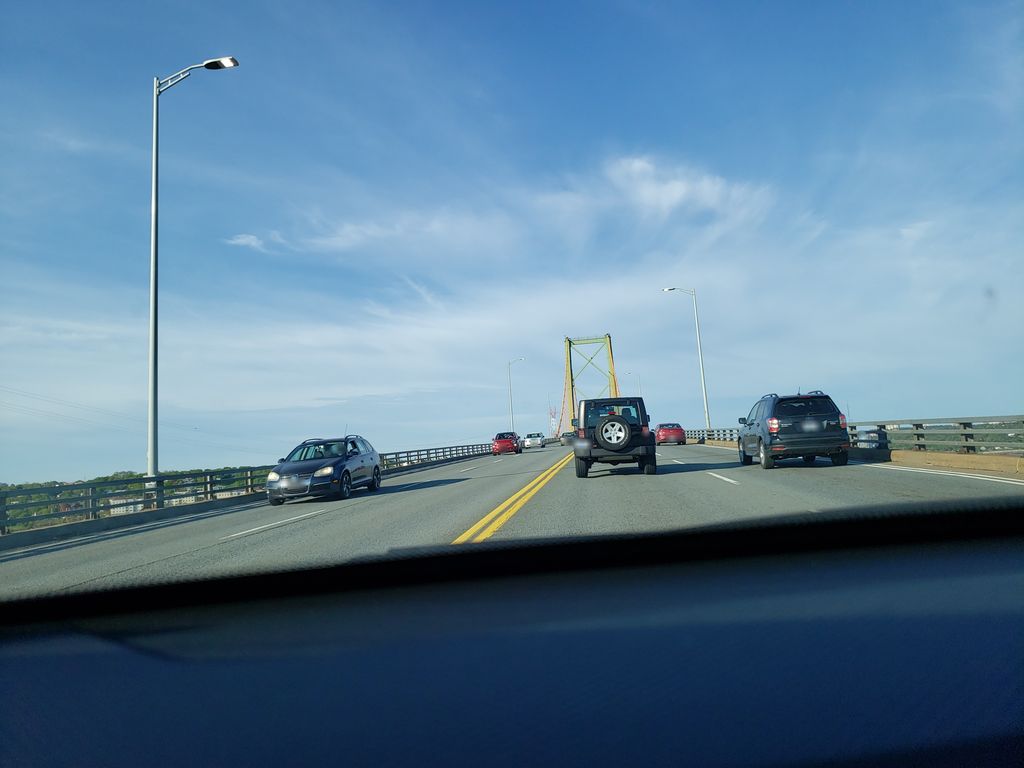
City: halifax